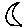
Label: moon